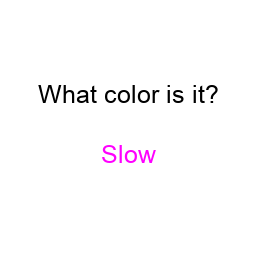
Color: magenta
Background color: white
Question text color: black